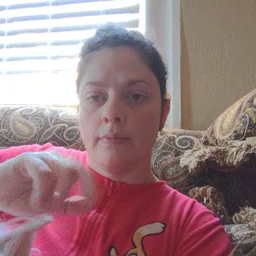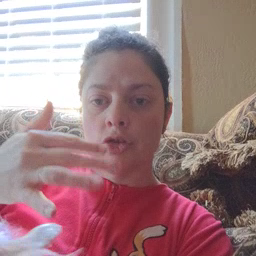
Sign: finger